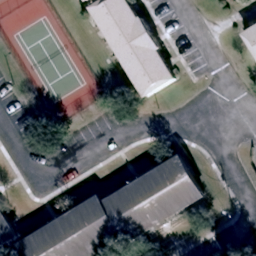
Label: tennis court